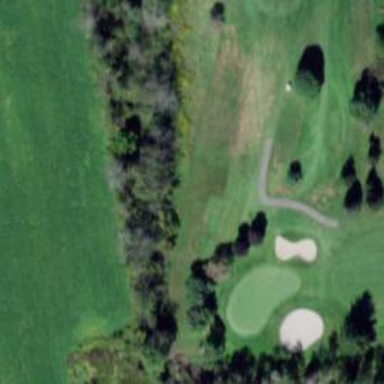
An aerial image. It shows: Golf tee.